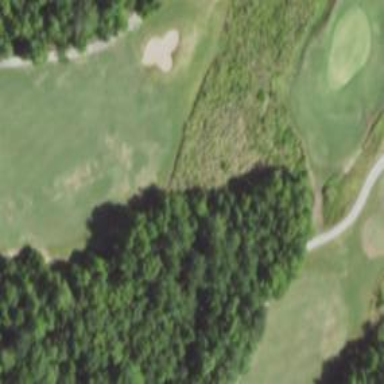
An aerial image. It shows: Rough area on grassy golf course.